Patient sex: M
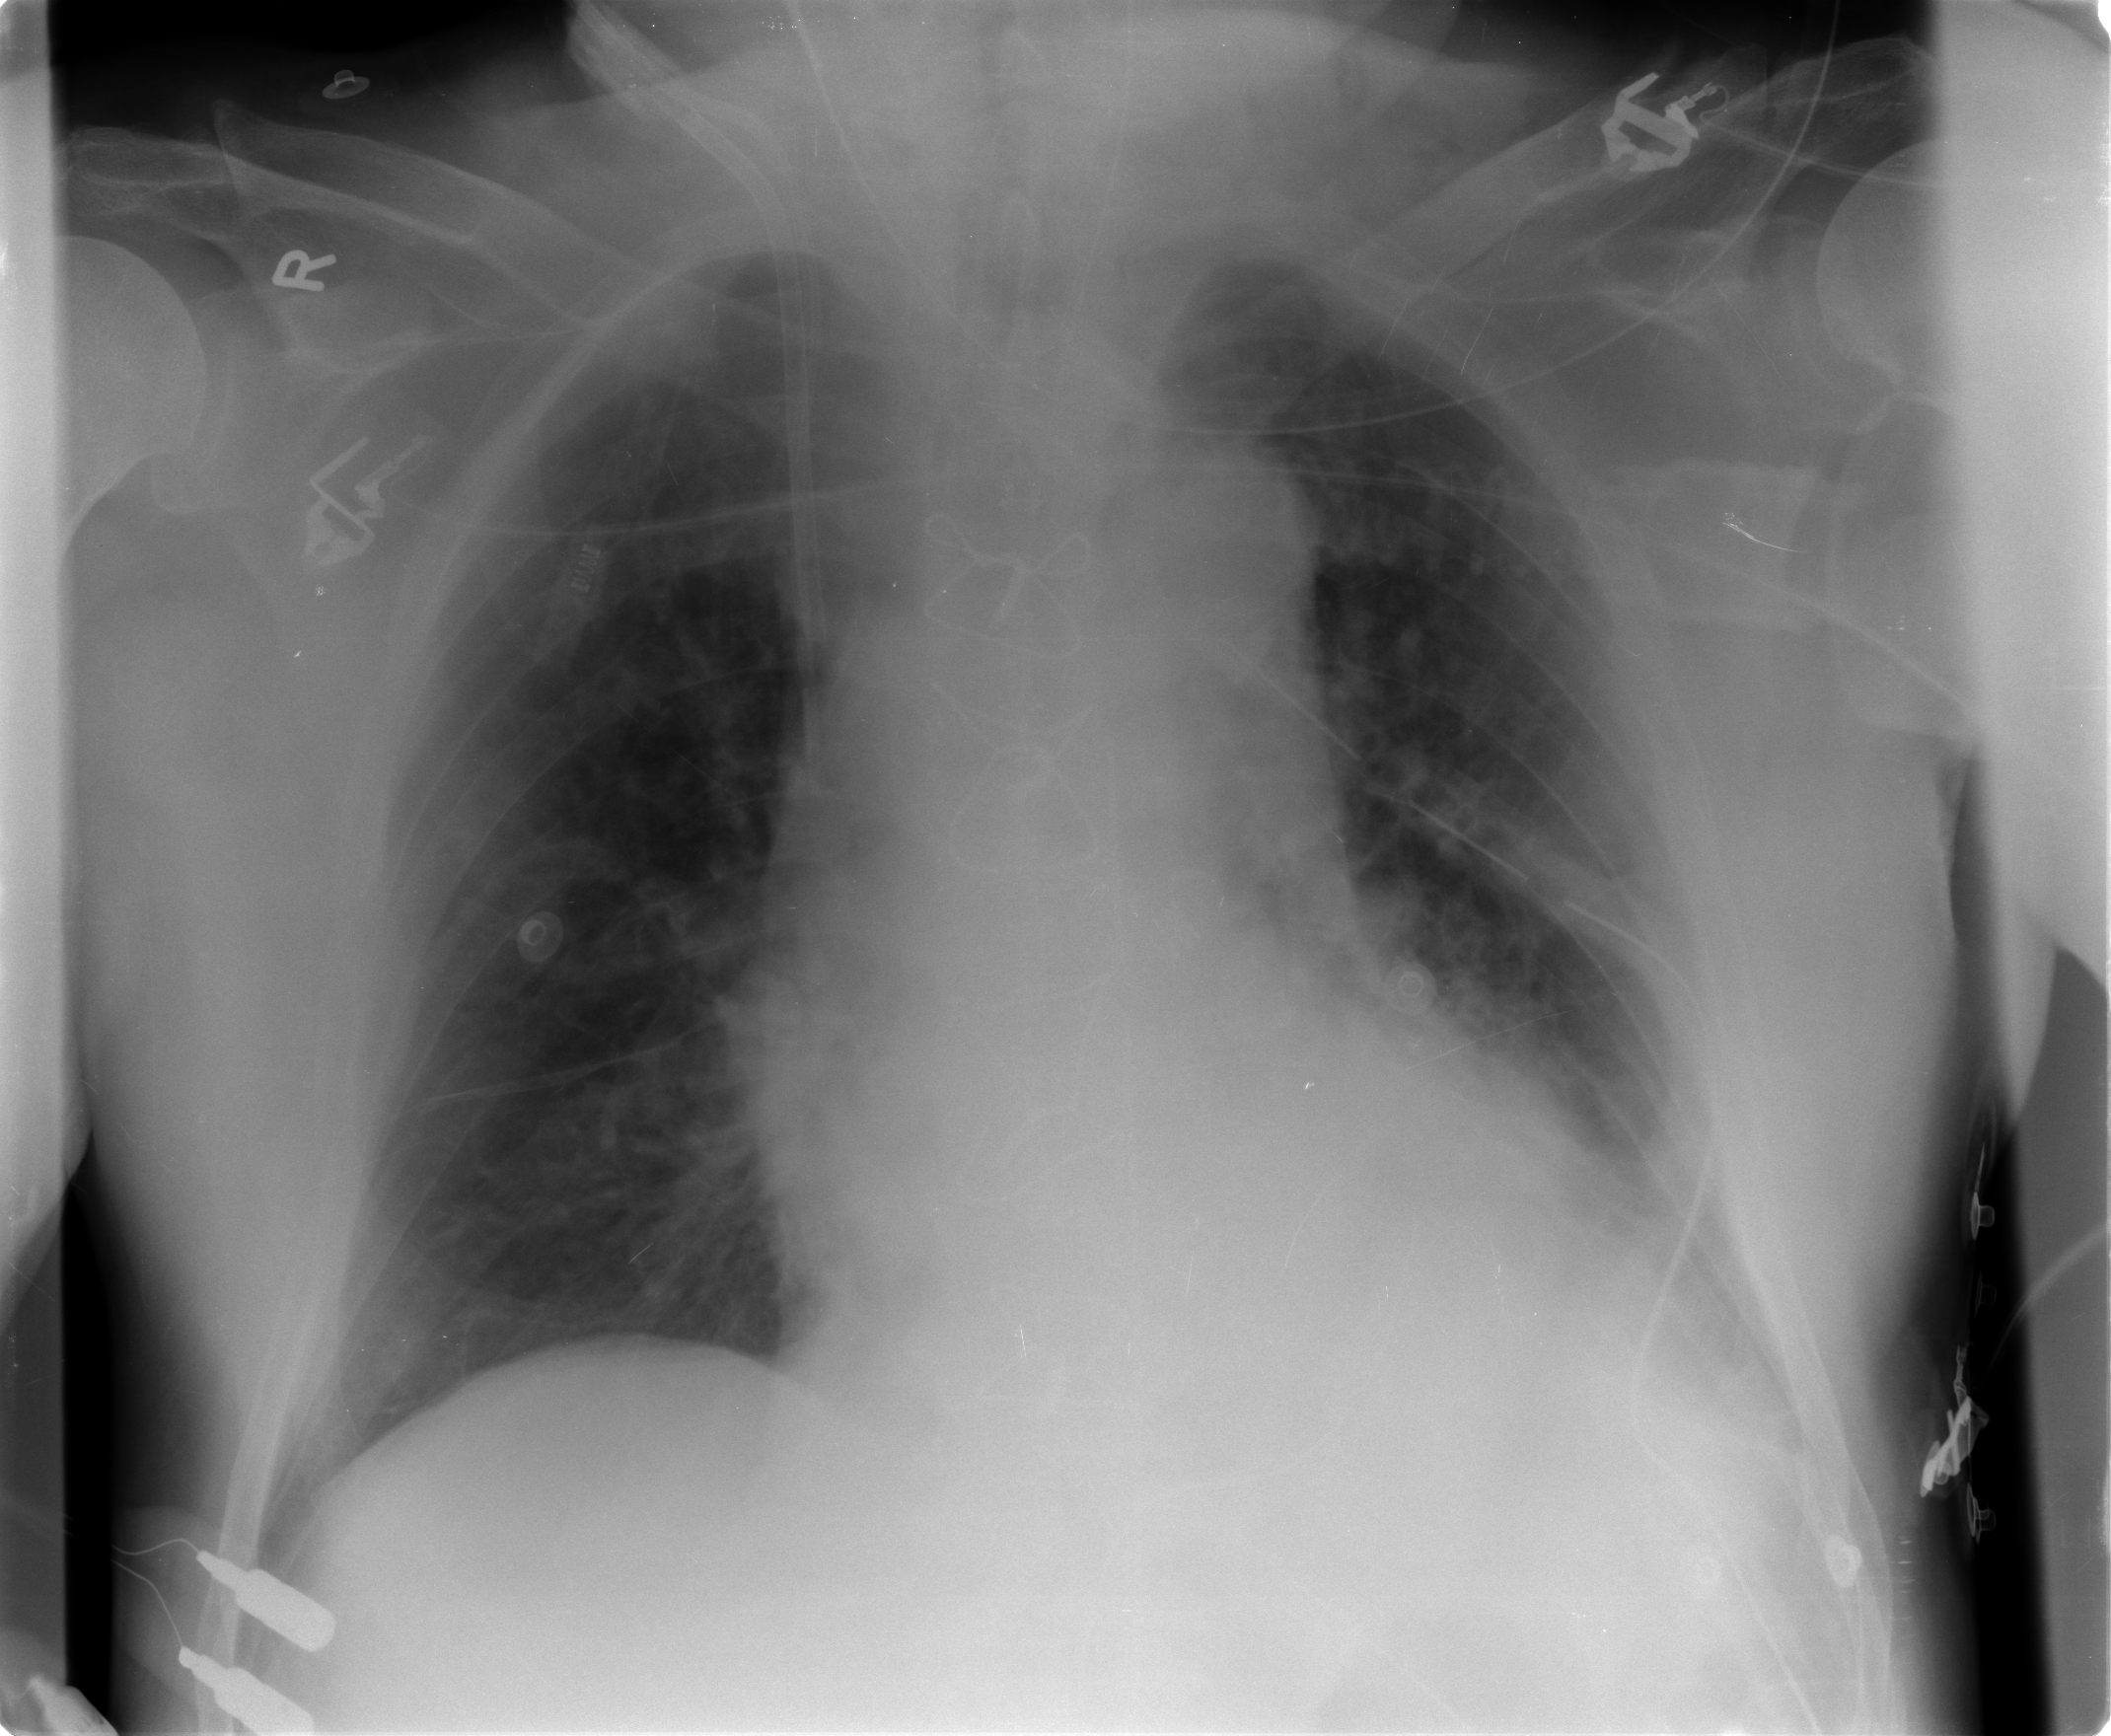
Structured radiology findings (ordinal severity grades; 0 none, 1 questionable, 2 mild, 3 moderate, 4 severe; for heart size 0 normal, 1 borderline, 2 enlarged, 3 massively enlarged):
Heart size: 2
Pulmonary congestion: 2
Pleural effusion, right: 0
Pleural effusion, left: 0
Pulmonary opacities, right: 0
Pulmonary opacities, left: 0
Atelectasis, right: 0
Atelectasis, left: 2